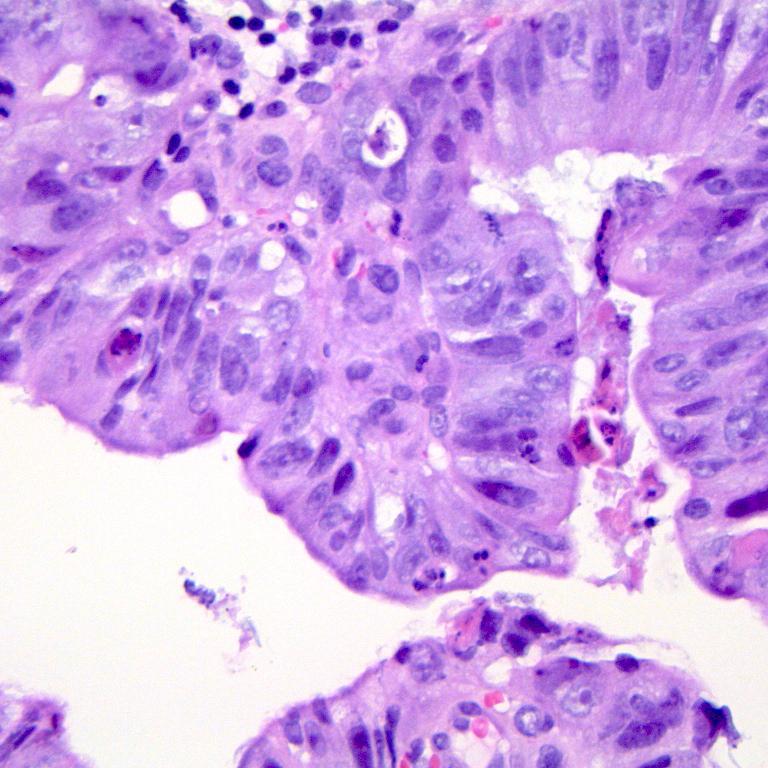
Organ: colon
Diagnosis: adenocarcinomas